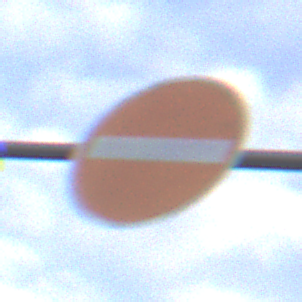
Verkehrszeichen: VerbotDerEinfahrt
Umgebung: Outdoor, Suburban
Tageszeit: MorningAfternoon
Wetter: PartlyCloudy
Licht: Natural
Jahreszeit: NotSpecified
Kontrast: MediumContrast